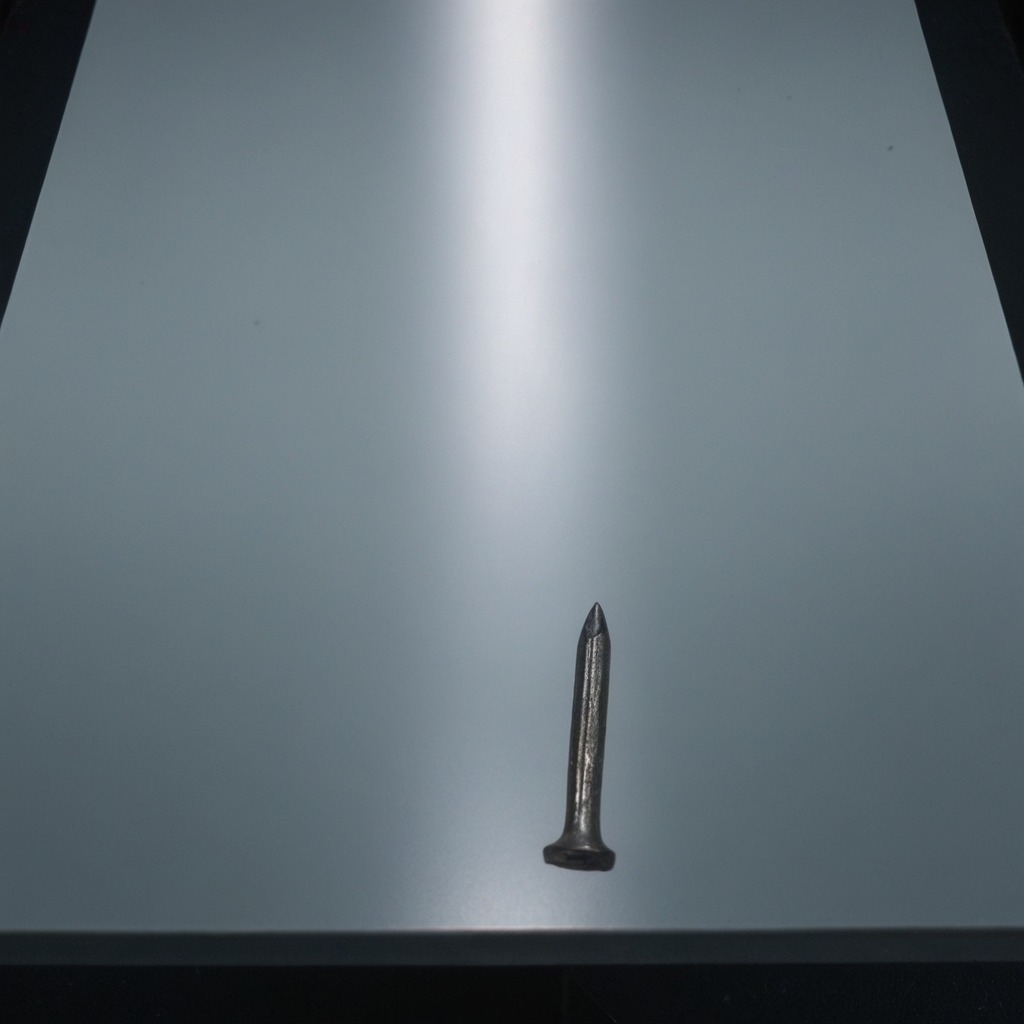
A nail is lying on the clean empty table in a railway signal maintenance room lit by harsh overhead fluorescents.